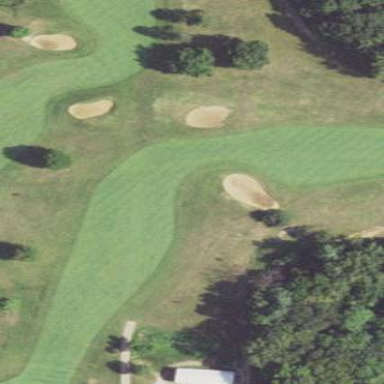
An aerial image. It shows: Golf fairway surrounded by grass.